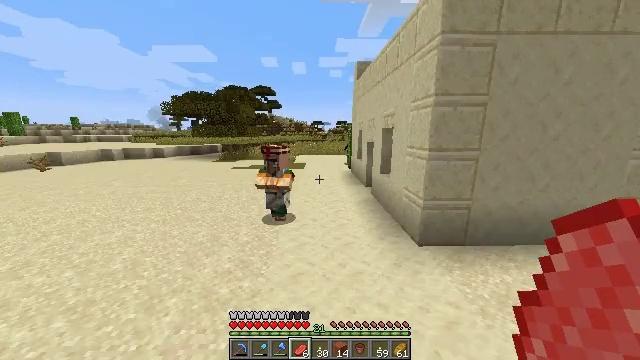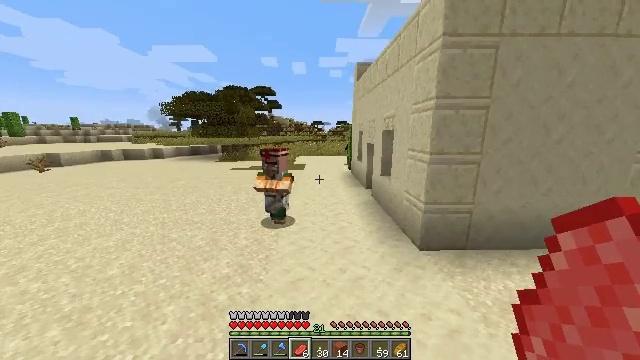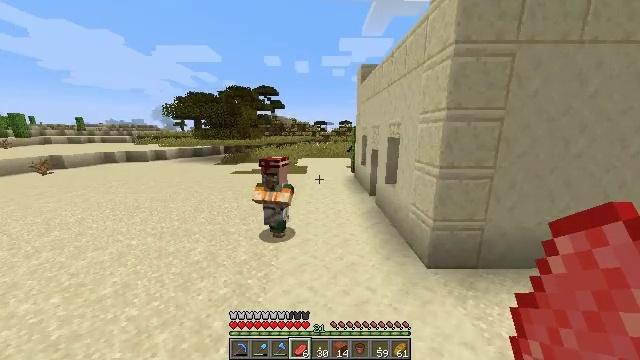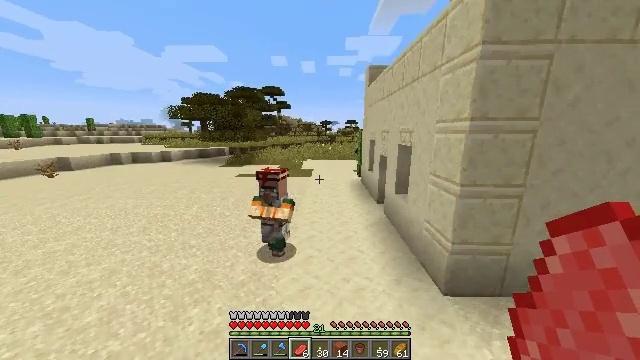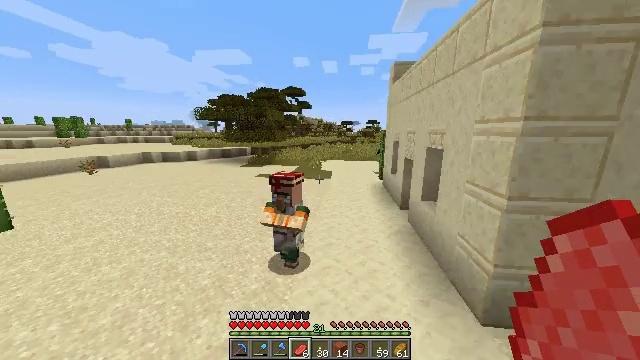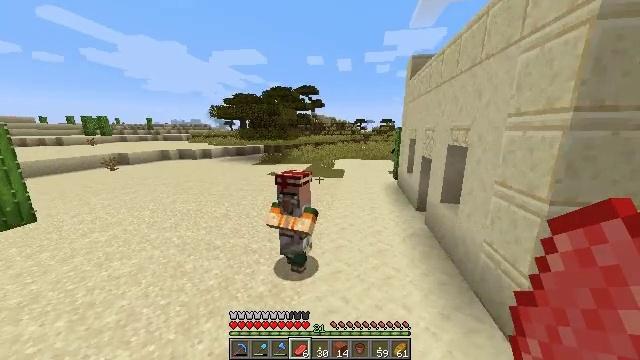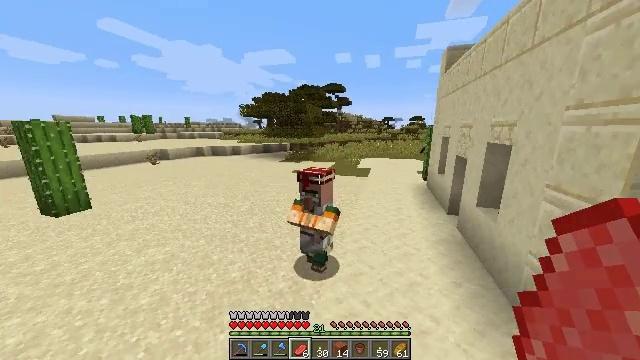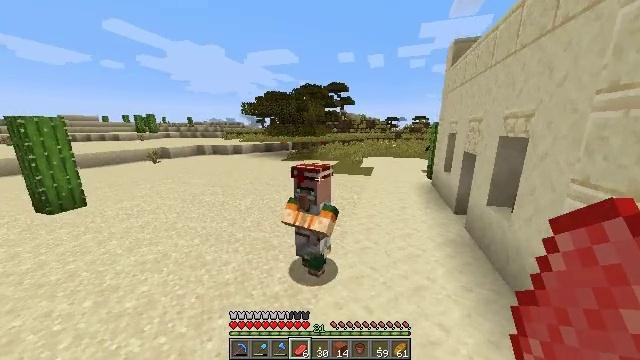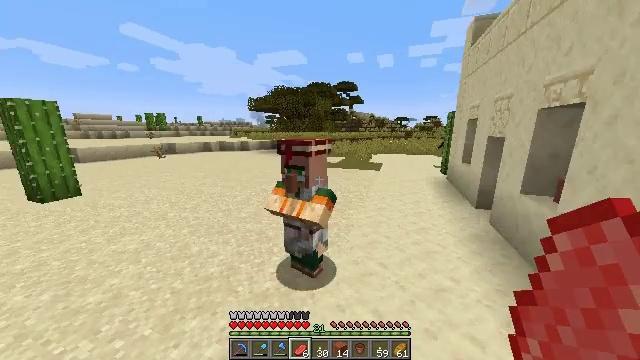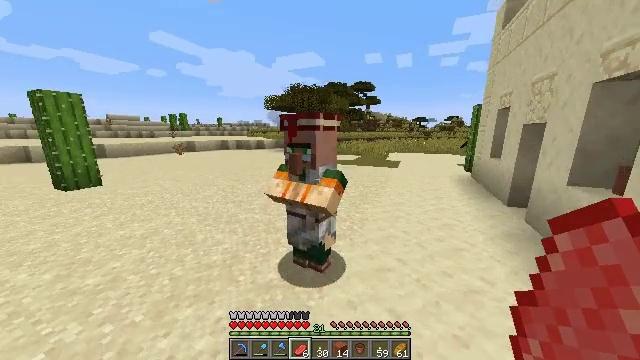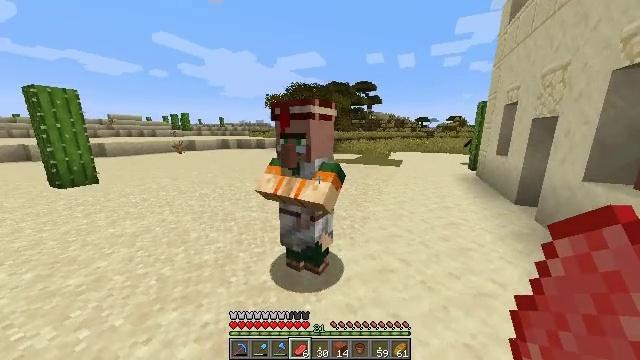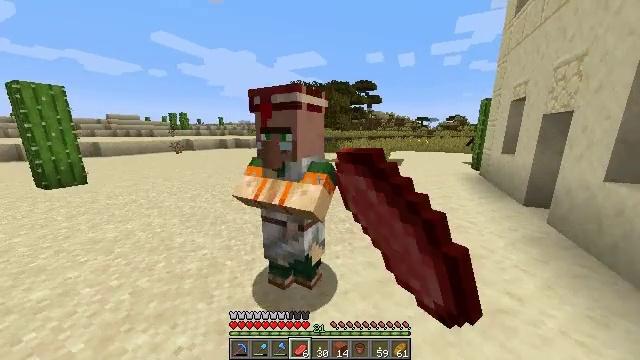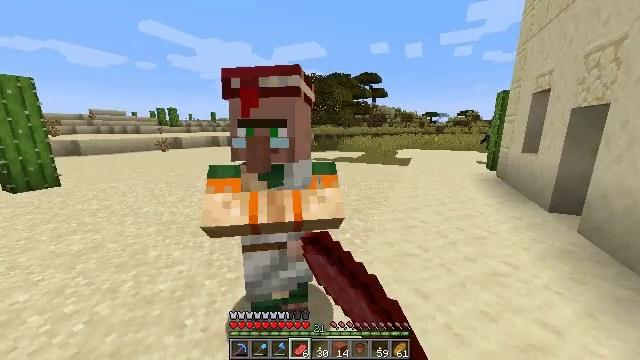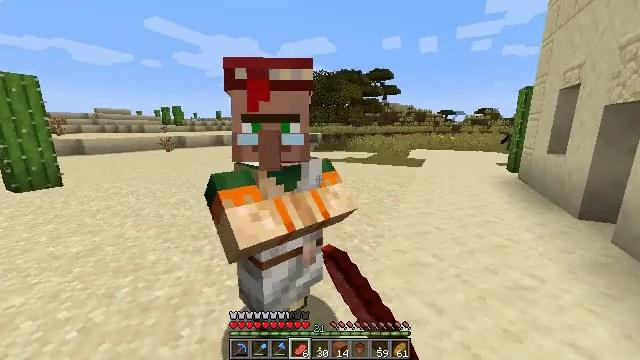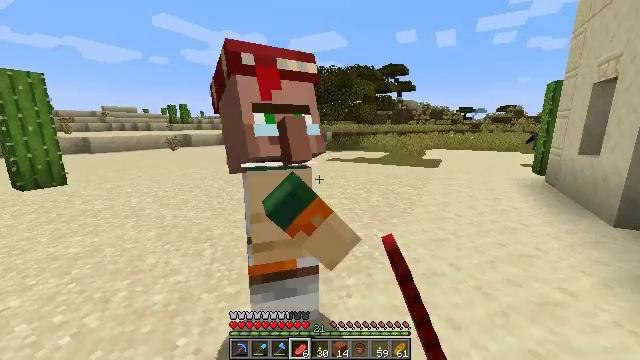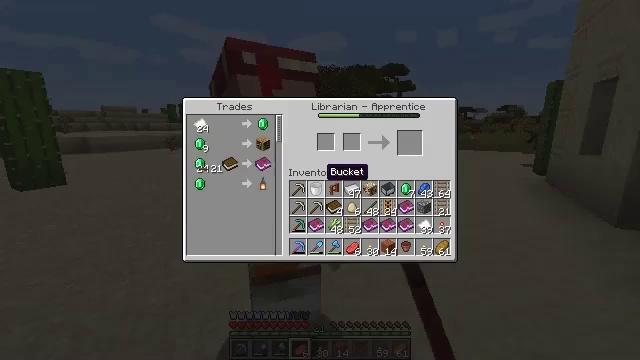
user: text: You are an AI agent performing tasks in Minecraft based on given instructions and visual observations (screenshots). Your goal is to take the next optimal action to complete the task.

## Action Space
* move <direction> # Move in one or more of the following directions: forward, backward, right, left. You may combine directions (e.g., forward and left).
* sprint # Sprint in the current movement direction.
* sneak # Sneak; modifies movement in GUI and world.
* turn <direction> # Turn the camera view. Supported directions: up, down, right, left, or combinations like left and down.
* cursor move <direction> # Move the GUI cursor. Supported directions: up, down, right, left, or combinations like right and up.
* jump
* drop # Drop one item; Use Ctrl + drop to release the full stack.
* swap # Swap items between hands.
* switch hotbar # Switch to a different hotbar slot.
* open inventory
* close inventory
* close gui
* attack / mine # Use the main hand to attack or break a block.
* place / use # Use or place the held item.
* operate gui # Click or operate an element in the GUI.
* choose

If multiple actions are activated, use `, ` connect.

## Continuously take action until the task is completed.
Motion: motion action
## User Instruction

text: Attack the acacia fence to break it.
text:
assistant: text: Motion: move forward, sprint, jump
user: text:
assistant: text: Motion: move forward, sprint, jump
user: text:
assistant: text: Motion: move forward, sprint, turn left, jump
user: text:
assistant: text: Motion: move forward, sprint, turn left, jump
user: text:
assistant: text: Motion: move forward, sprint, turn left
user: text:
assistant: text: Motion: move forward, sprint, turn left
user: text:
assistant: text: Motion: move forward
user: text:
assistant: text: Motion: move forward, turn left
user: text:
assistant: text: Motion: move forward, turn left
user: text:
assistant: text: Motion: move forward, use / place
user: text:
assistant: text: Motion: use / place
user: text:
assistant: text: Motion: use / place
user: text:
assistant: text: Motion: turn left
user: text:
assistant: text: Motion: turn left
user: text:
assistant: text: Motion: no_op
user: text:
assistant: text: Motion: no_op
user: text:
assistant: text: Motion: no_op
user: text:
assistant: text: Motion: no_op
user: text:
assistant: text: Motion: no_op
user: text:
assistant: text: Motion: no_op
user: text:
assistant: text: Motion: no_op
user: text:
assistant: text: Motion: no_op
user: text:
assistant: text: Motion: no_op
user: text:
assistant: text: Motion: no_op
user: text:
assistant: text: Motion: no_op
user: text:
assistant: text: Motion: no_op
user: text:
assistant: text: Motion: cursor move left and up
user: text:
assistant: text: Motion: cursor move left and up
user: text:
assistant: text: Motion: cursor move left and up
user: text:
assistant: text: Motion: cursor move left